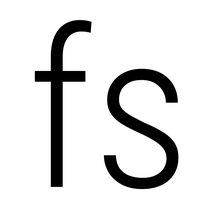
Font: Roboto_Condensed_Light